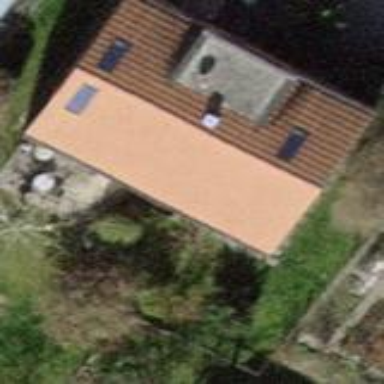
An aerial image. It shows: Detached building.